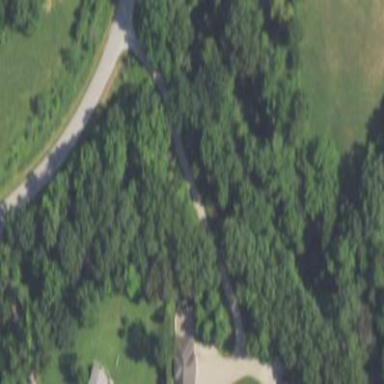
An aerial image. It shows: Beautiful woodland area.